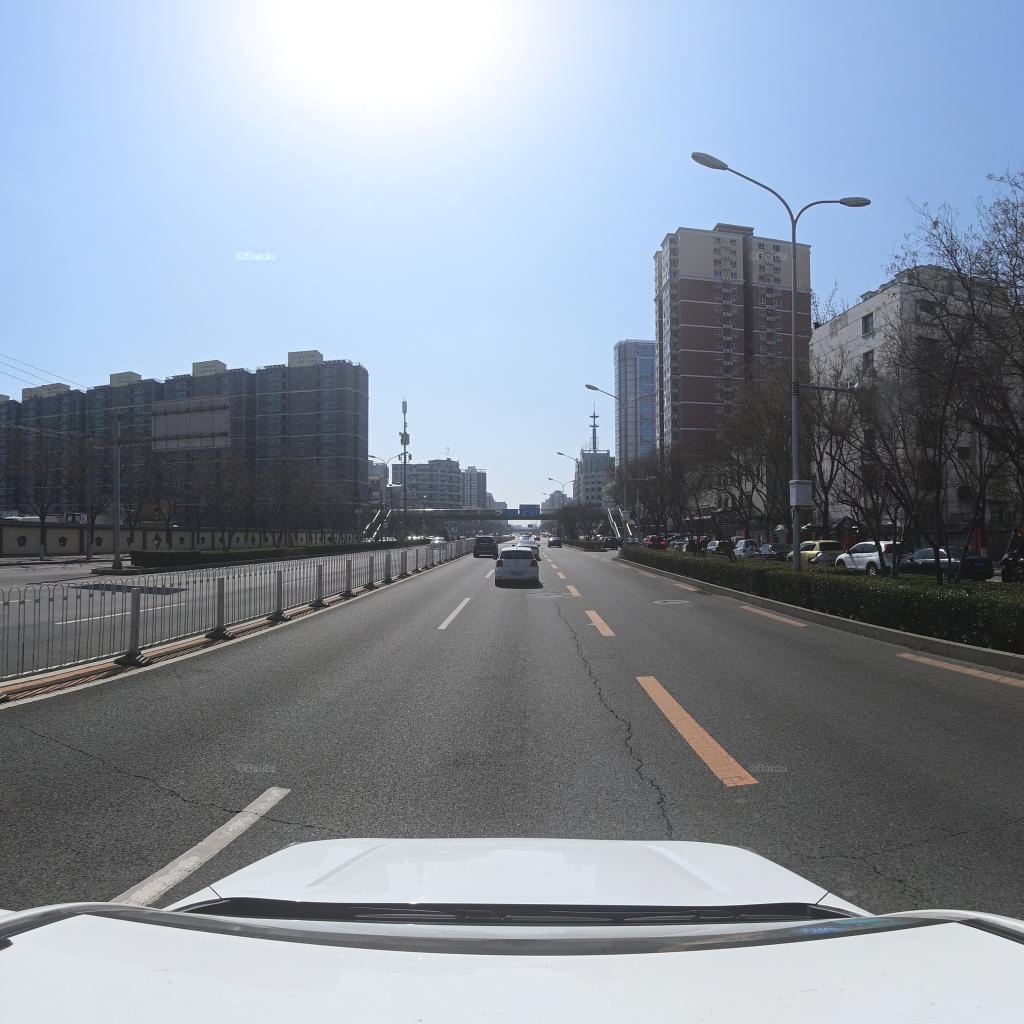
Region: Fengtai
Road damage annotations: manhole cover, longitudinal crack, transverse crack, longitudinal crack, transverse crack, manhole cover